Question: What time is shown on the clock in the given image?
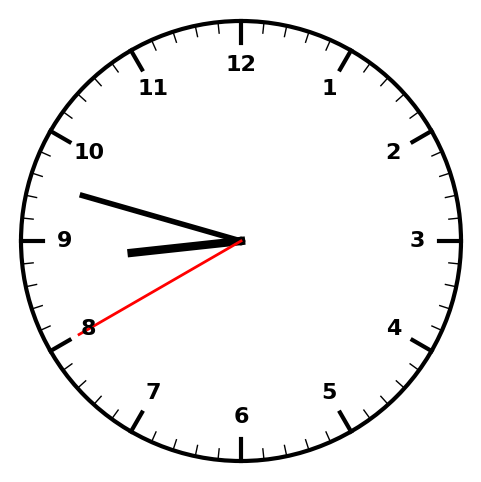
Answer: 08:47:40